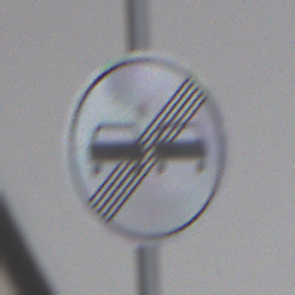
Verkehrszeichen: EndeUeberholverbot
Umgebung: Roofed, Urban
Tageszeit: MorningAfternoon
Wetter: PartlyCloudy
Licht: Natural
Jahreszeit: NotSpecified
Kontrast: MediumContrast